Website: crate-barrel
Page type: cart
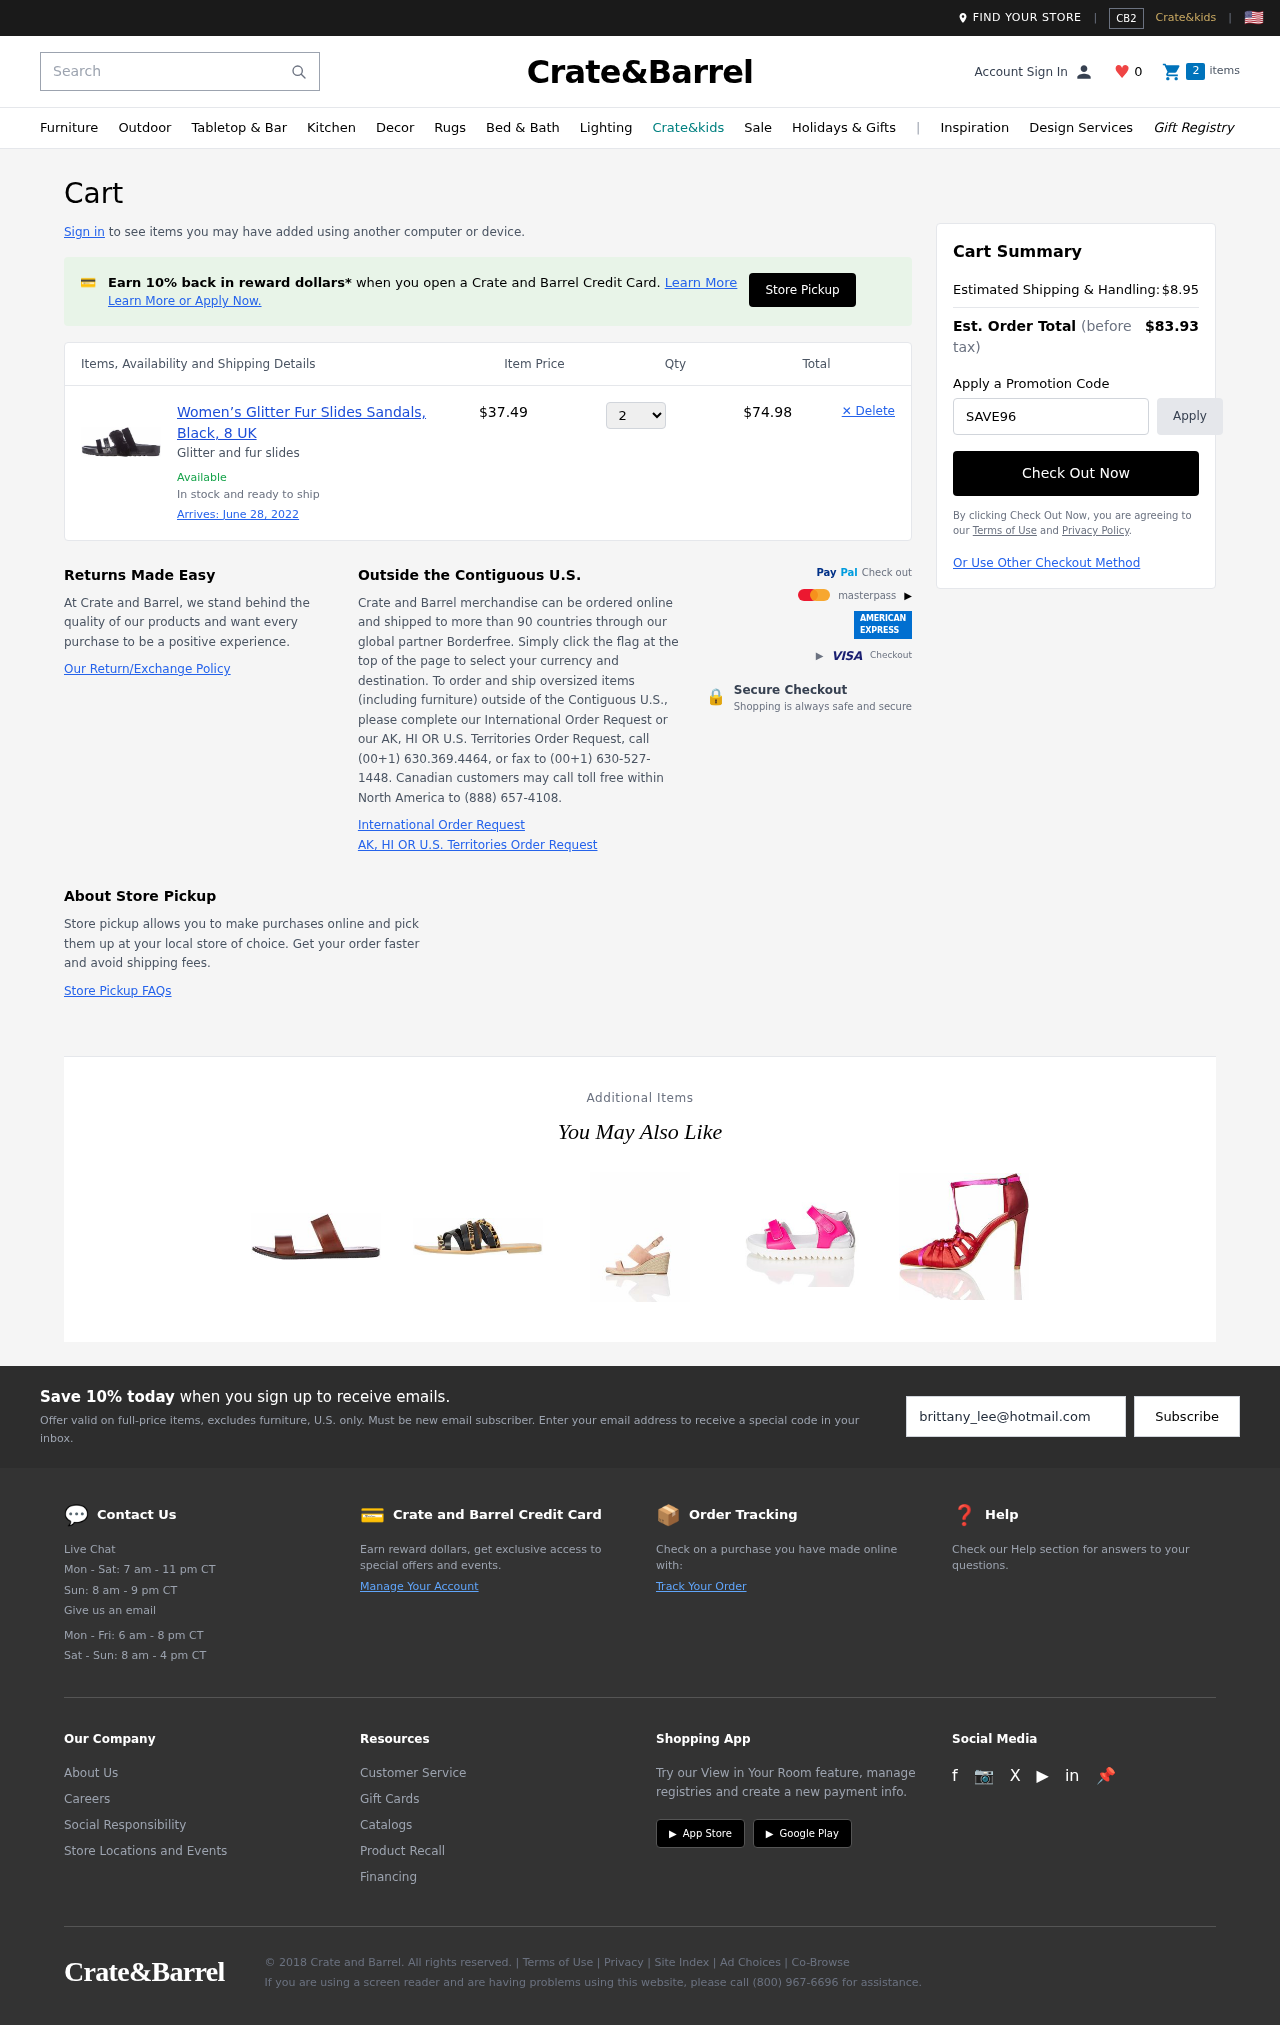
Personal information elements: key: PII_PROMO_CODE
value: SAVE96
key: PII_EMAIL
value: brittany_lee@hotmail.com
Product elements: key: PRODUCT1_DESC
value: Glitter and fur slides
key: PRODUCT1_NAME
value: Women’s Glitter Fur Slides Sandals, Black, 8 UK
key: PRODUCT1_PRICE
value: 37.49
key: PRODUCT1_QUANTITY
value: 2
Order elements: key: ORDER_DELIVERY_DATE
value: June 28, 2022
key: ORDER_SUBTOTAL
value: $74.98
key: ORDER_SHIPPING_COST
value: $8.95
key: ORDER_TOTAL
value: $83.93